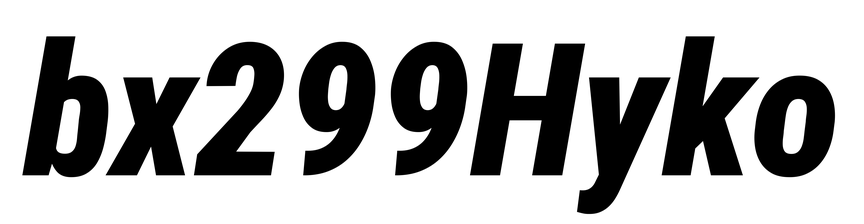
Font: Roboto-Italic_Condensed_Black_Italic